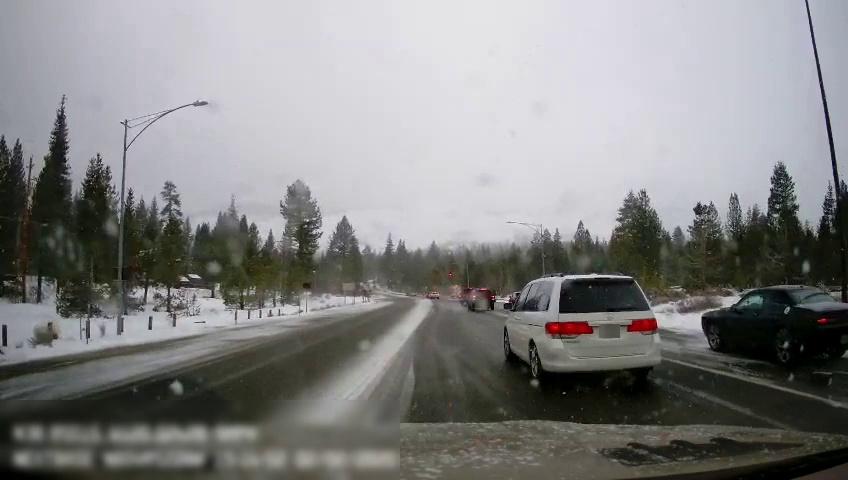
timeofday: Day
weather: Snowy
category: Drivable Space
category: Vehicles | Van
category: Vehicles | Car
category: Vehicles | SUV
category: Vehicles | Car
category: Vehicles | Truck
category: Vehicles | Truck
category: Vehicles | SUV
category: Lanes | Alternate Lane
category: Lanes | Alternate Lane